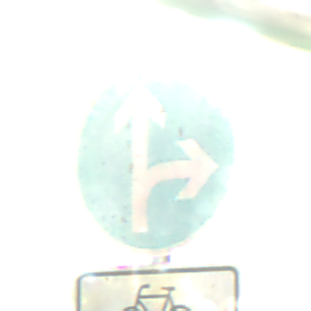
Verkehrszeichen: VorgeschriebeneFahrtrichtungGeradeausOderRechts
Zusatzzeichen unten: EinspurigeFahrzeugeFrei5
Umgebung: Roofed, Special
Tageszeit: MorningAfternoon
Wetter: NotSpecified
Licht: Artificial
Jahreszeit: NotSpecified
Kontrast: MediumContrast